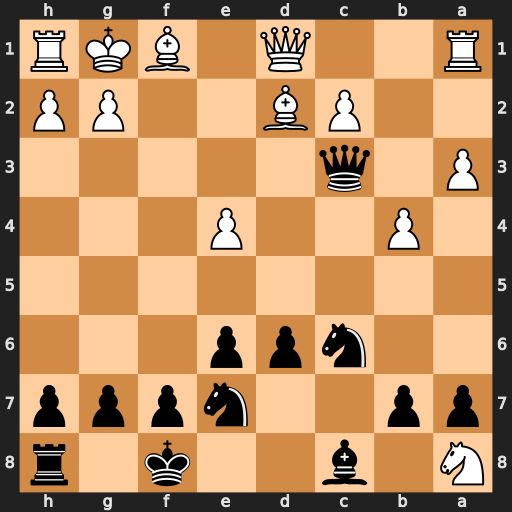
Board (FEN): N1b2k1r/pp2nppp/2npp3/8/1P2P3/P1q5/2PB2PP/R2Q1BKR
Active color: b
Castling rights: -
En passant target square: -
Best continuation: Qd4+ Be3 Qxe3#